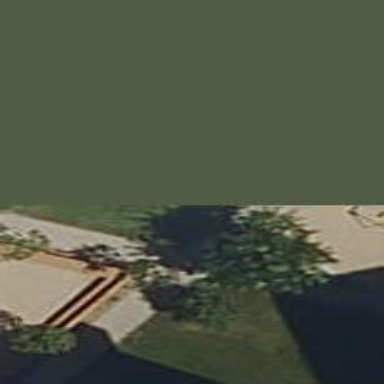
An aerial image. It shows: Garden with kerb border.